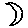
Label: moon